Field crop: tomato
Growth stage: 1
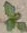
Species: solanum